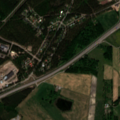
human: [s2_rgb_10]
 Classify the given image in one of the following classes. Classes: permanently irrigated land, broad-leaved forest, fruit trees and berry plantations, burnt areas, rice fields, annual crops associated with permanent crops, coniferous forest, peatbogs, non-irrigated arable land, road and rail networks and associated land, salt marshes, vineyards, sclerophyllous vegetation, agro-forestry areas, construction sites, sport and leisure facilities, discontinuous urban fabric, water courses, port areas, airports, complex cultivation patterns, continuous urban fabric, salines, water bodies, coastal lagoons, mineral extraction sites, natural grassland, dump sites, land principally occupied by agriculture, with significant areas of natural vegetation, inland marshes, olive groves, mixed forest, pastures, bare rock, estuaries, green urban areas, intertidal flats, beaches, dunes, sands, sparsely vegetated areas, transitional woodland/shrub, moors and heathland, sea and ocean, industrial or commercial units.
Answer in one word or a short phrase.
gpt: discontinuous urban fabric, industrial or commercial units, non-irrigated arable land, land principally occupied by agriculture, with significant areas of natural vegetation, coniferous forest, mixed forest, transitional woodland/shrub